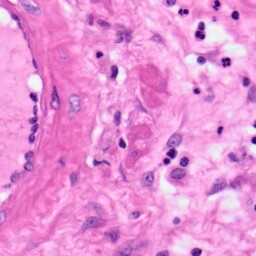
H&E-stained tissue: Pancreatic